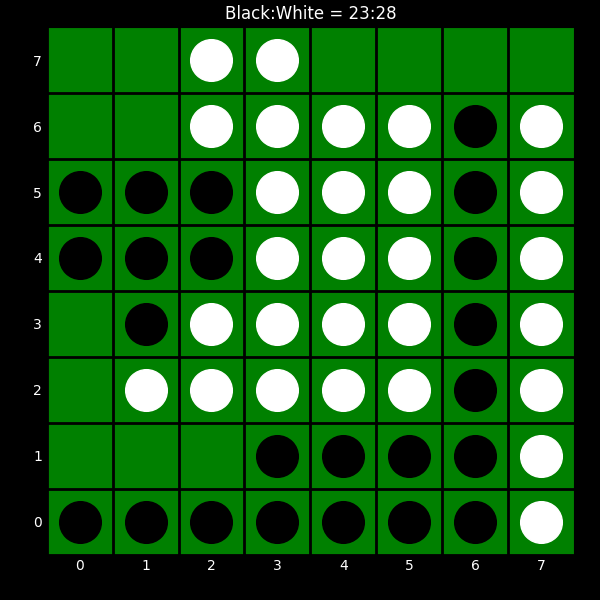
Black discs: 23
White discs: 28